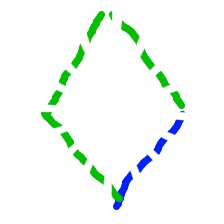
Shape: rhombus